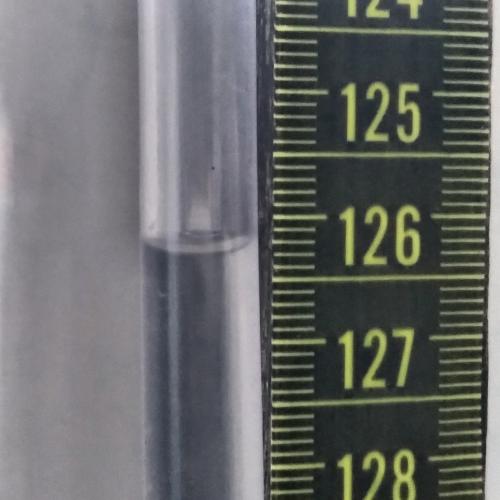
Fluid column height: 126.2 cm